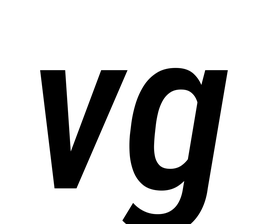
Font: Roboto-Italic_Condensed_Medium_Italic